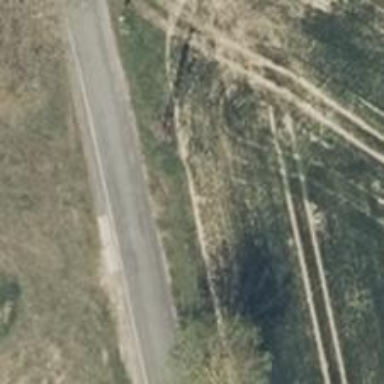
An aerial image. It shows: Power pole.